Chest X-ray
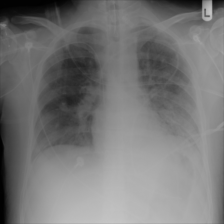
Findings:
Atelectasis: negative
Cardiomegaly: negative
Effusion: negative
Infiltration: positive
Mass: negative
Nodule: negative
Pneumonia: negative
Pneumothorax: negative
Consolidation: positive
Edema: negative
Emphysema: negative
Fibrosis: negative
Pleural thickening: negative
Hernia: negative